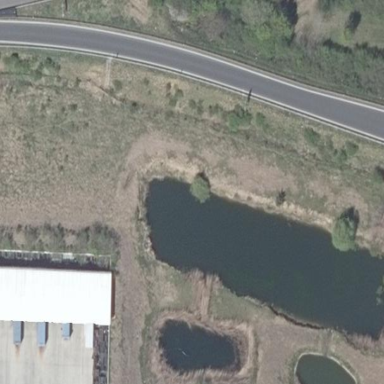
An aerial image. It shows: Peaceful pond surrounded by nature.